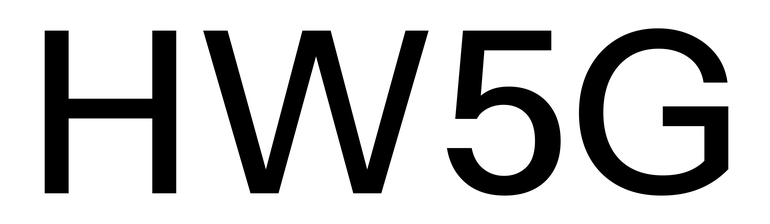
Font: InstrumentSans_Medium